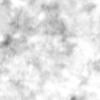
Label: no_change